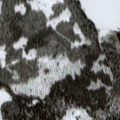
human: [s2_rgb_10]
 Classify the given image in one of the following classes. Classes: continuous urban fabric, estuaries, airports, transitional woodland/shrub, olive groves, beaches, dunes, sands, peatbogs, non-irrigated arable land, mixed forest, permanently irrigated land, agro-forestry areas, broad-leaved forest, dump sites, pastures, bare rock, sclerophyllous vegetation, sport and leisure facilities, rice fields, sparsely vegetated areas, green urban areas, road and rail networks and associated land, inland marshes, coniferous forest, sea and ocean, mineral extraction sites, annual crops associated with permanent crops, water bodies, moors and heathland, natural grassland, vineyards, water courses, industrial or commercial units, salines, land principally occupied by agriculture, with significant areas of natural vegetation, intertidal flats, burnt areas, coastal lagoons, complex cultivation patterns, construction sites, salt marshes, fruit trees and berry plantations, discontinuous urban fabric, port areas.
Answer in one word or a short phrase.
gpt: coniferous forest, transitional woodland/shrub